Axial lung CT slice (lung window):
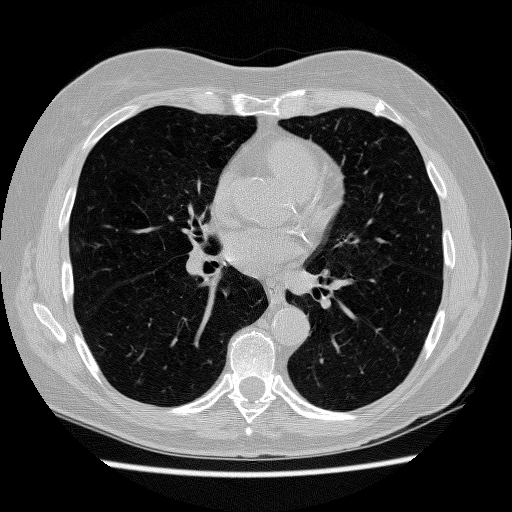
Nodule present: no